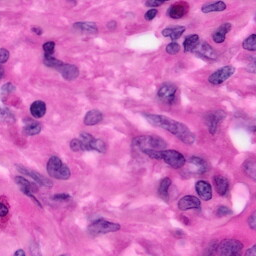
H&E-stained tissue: Pancreatic